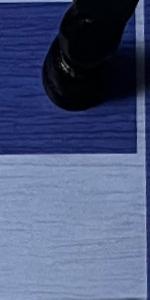
Label: Empty